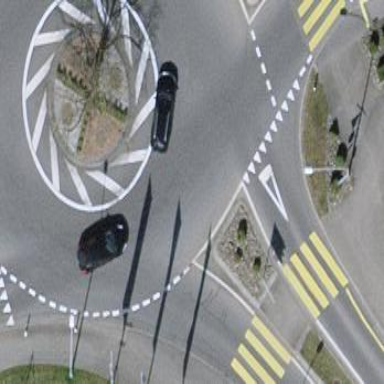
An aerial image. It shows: Primary highway intersecting roundabout.